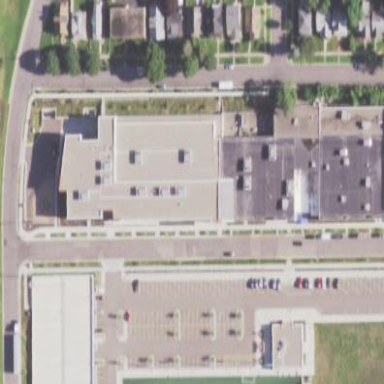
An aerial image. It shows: School building.